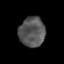
Tissue: prostate
Cell type: Epithelial cells
Senescence score: 0.325
Nuclear area (px): 756
Mean DAPI intensity: 86.526